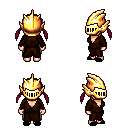
a pixel art fantasy rpg character, female body template, human, light skin, brown robe, teal pants, ruby red twin-tailed hairstyle, gold helm, black slippers, four views (front, back, left, right), 2x2 character sprite sheet, small pixel art, hard edges, no anti-aliasing